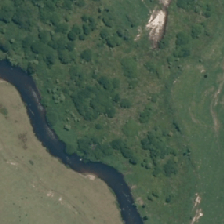
Land cover: deciduous_hardwood